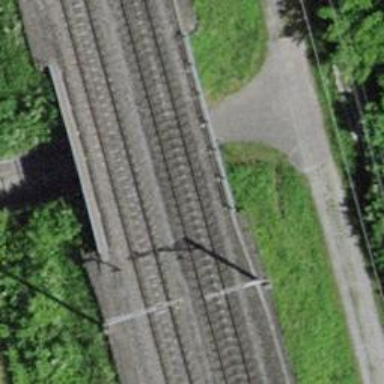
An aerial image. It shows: Railway bridge with electrified contact lines.